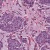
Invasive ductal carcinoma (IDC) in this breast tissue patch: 1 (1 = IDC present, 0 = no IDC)